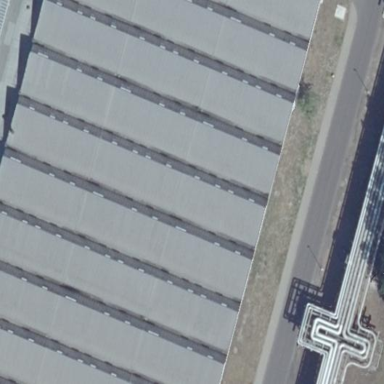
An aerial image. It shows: Part of building.